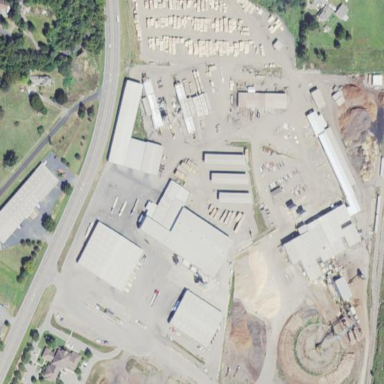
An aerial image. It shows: Industrial area dedicated to sawmill.